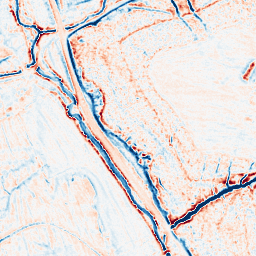
Category: edge_preserving
Decomposition family: anisotropic_diffusion
Decomposition parameters: iterations: 20
kappa: 100
gamma: 0.1
Upsampling method: linear_exact
Upsampling parameters: scale: 2
Upsampling scale: 2